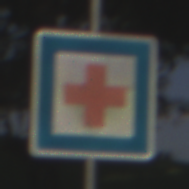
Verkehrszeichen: ErsteHilfe
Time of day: MorningAfternoon
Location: Outdoor (Nature)
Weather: Clear
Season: NotSpecified
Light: Natural